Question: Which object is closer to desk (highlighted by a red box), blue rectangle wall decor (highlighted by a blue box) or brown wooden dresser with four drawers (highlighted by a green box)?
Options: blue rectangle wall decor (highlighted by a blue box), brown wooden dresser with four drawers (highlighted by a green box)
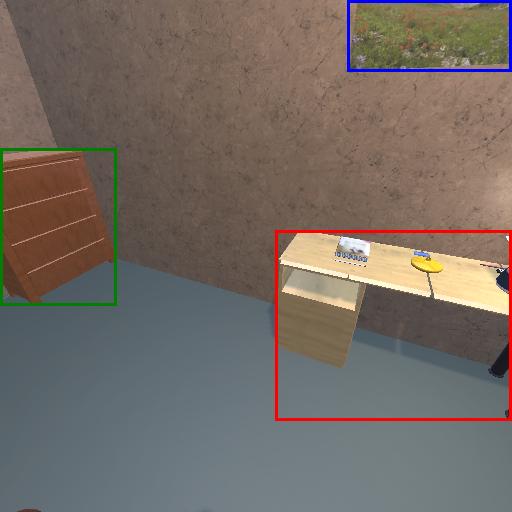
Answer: blue rectangle wall decor (highlighted by a blue box)